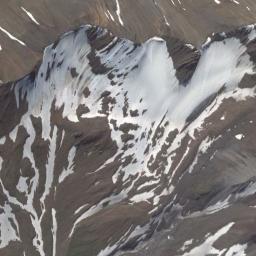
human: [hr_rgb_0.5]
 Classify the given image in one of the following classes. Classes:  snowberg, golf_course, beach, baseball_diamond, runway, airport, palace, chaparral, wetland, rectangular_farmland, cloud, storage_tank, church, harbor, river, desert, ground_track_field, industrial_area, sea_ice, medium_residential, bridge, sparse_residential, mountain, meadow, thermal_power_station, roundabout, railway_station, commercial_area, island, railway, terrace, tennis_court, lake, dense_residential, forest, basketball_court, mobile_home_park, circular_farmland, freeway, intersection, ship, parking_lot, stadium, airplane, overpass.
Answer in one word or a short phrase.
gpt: snowberg